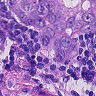
Metastatic tissue present: yes